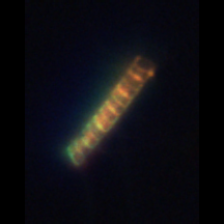
Taxon: Chaetoceros
Group: Diatoms